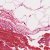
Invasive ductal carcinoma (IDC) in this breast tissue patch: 0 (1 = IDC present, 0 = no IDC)